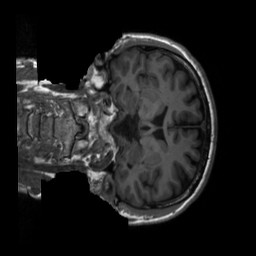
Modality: T1w
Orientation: coronal
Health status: healthy
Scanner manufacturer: siemens
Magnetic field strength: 3 T
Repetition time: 2.3 s
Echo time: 0.00207 s